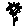
Label: flower